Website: bh-photo
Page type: billing-address
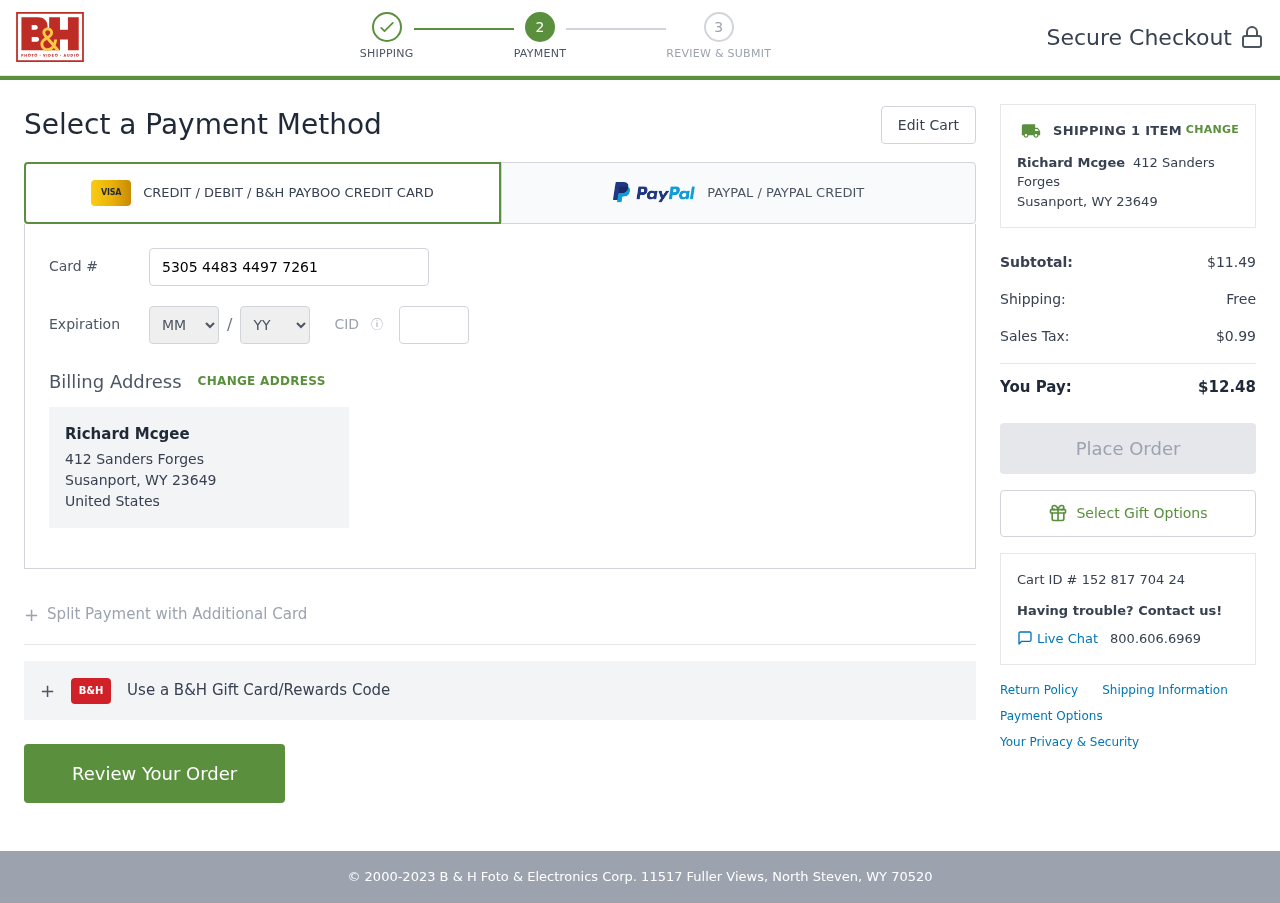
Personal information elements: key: PII_CARD_CVV
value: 619
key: PII_CARD_EXPIRY_MONTH
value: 12
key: PII_CARD_EXPIRY_YEAR
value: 28
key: PII_CARD_NUMBER
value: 5305 4483 4497 7261
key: PII_CITY_STATE_ZIP
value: Susanport, WY 23649
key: PII_COUNTRY
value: United States
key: PII_FULLNAME
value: Richard Mcgee
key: PII_STREET
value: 412 Sanders Forges
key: PII_FULLNAME2
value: Richard Mcgee
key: PII_STREET2
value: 412 Sanders Forges
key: PII_CITY_STATE_ZIP2
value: Susanport, WY 23649
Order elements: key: ORDER_NUM_ITEMS
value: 1
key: ORDER_SUBTOTAL
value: $11.49
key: ORDER_SHIPPING_COST
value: Free
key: ORDER_TAX
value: $0.99
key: ORDER_TOTAL
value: $12.48
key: ORDER_ID
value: Cart ID # 152 817 704 24